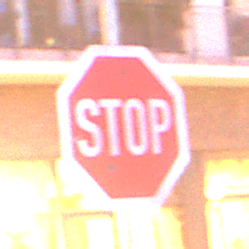
Verkehrszeichen: Stop
Umgebung: Outdoor, Urban
Tageszeit: Night
Wetter: PartlyCloudy
Licht: Artificial
Jahreszeit: NotSpecified
Kontrast: HighContrast